Chest X-ray. View position: PA
Patient age: 78
Patient sex: M
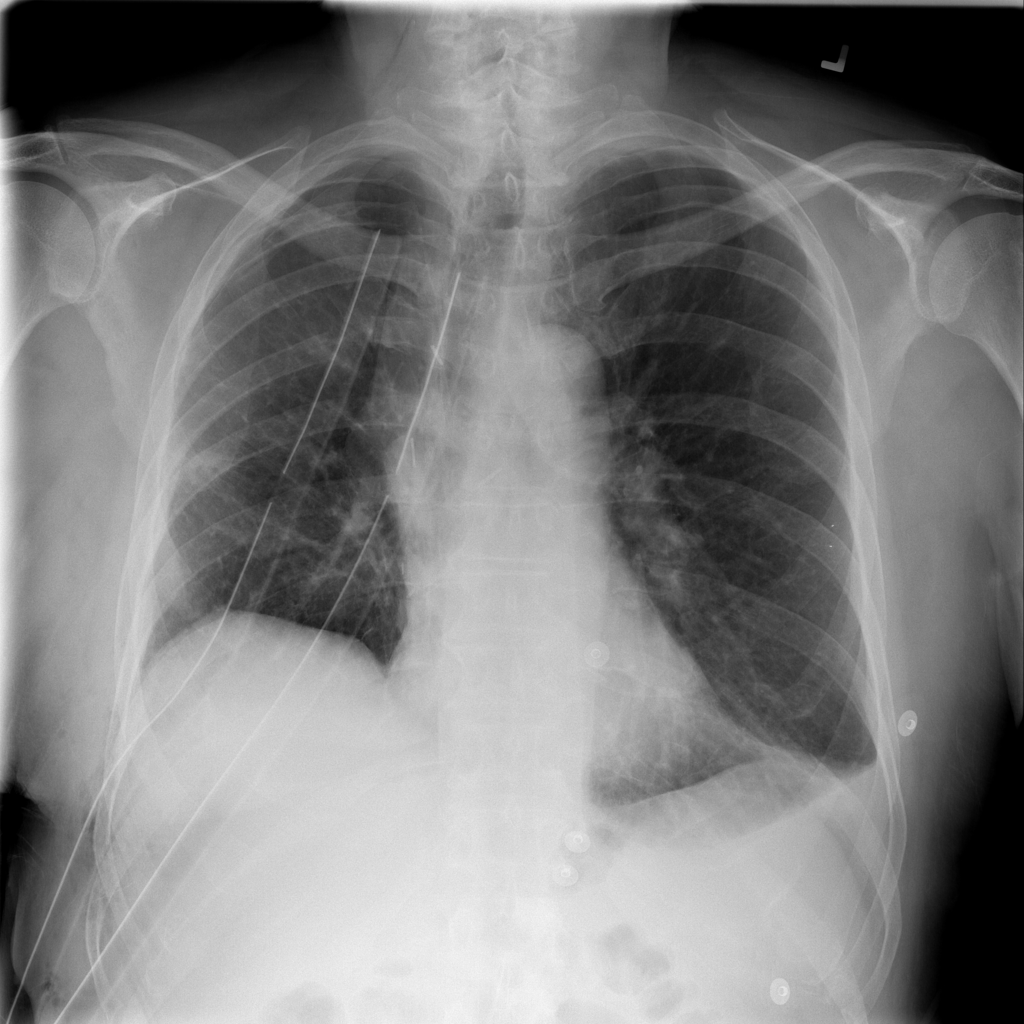
Finding: Pneumothorax